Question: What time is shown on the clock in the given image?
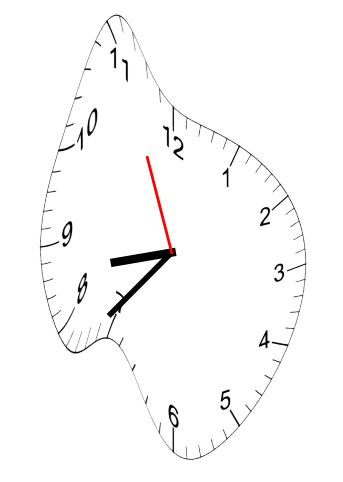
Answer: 08:36:56